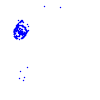
Particle: kaon